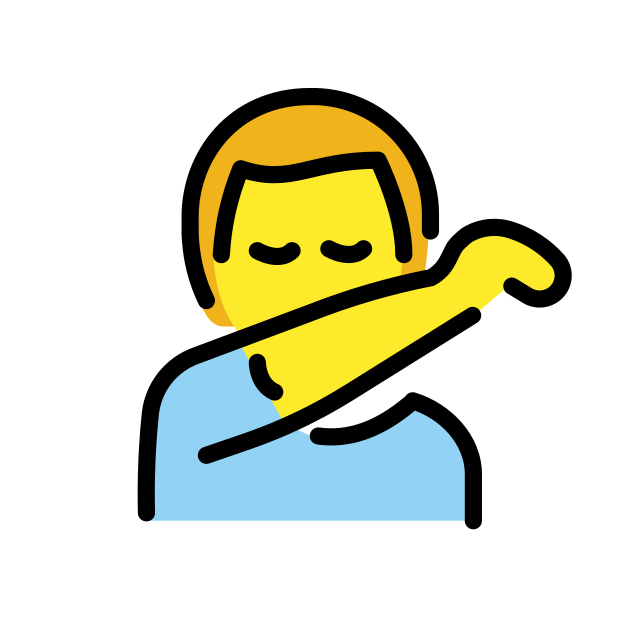
man sneezing into elbow